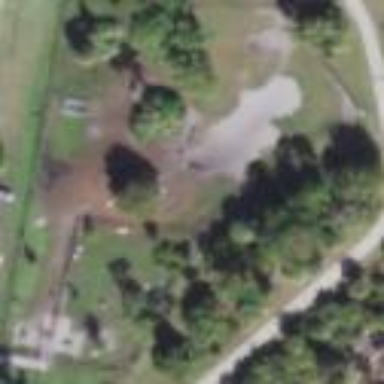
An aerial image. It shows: Dog park with grassy surface.